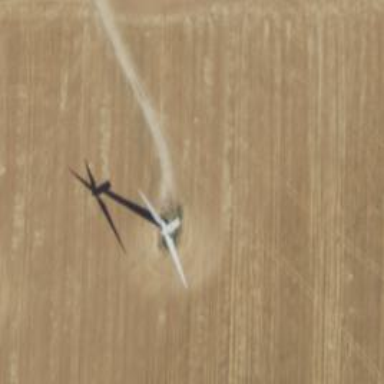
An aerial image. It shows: Wind power generator with wind turbine from Vestas.